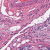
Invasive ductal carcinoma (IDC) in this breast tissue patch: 0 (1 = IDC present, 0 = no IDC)